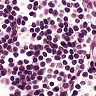
Metastatic tissue present: no